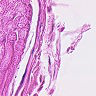
Metastatic tissue present: no